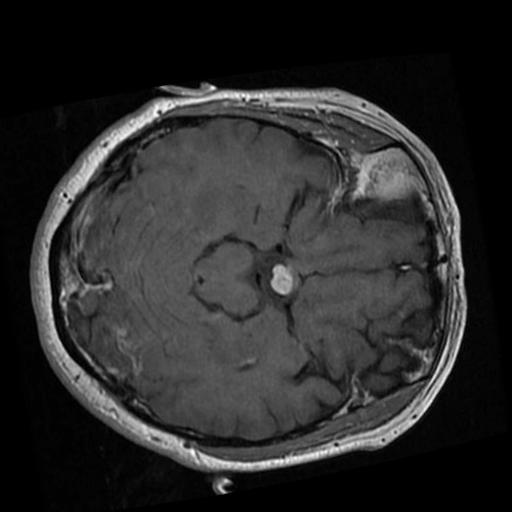
Label: brain_tumor